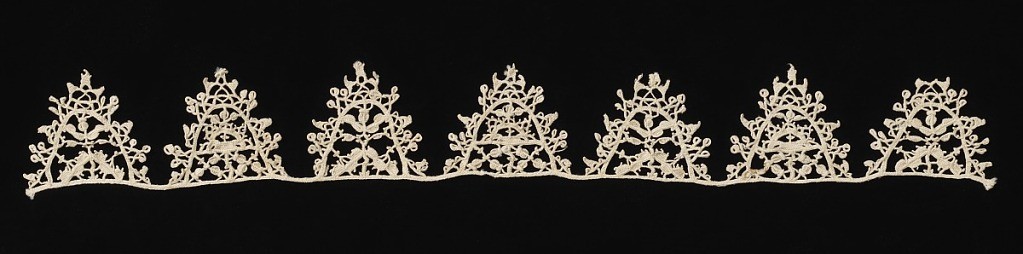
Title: Border
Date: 16th century
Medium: linen Technique: punto in aria needle lace
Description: Narrow border of triangular pendants.